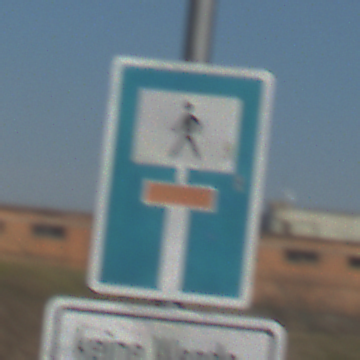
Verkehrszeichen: SackgasseFussgaengerDurchlaessig
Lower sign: HinweisGeaenderteVorfahrtVerkehrsfuehrungVerkehrsregelung3
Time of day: MorningAfternoon
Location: Outdoor (Nature)
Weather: PartlyCloudy
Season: NotSpecified
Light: Natural